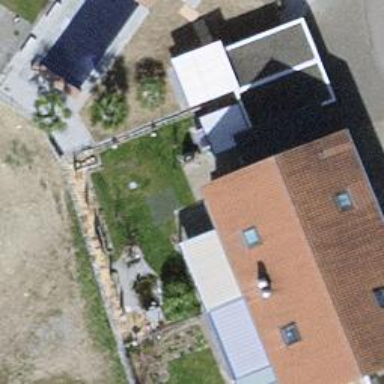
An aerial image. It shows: Semi-detached house.